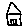
Label: house